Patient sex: M
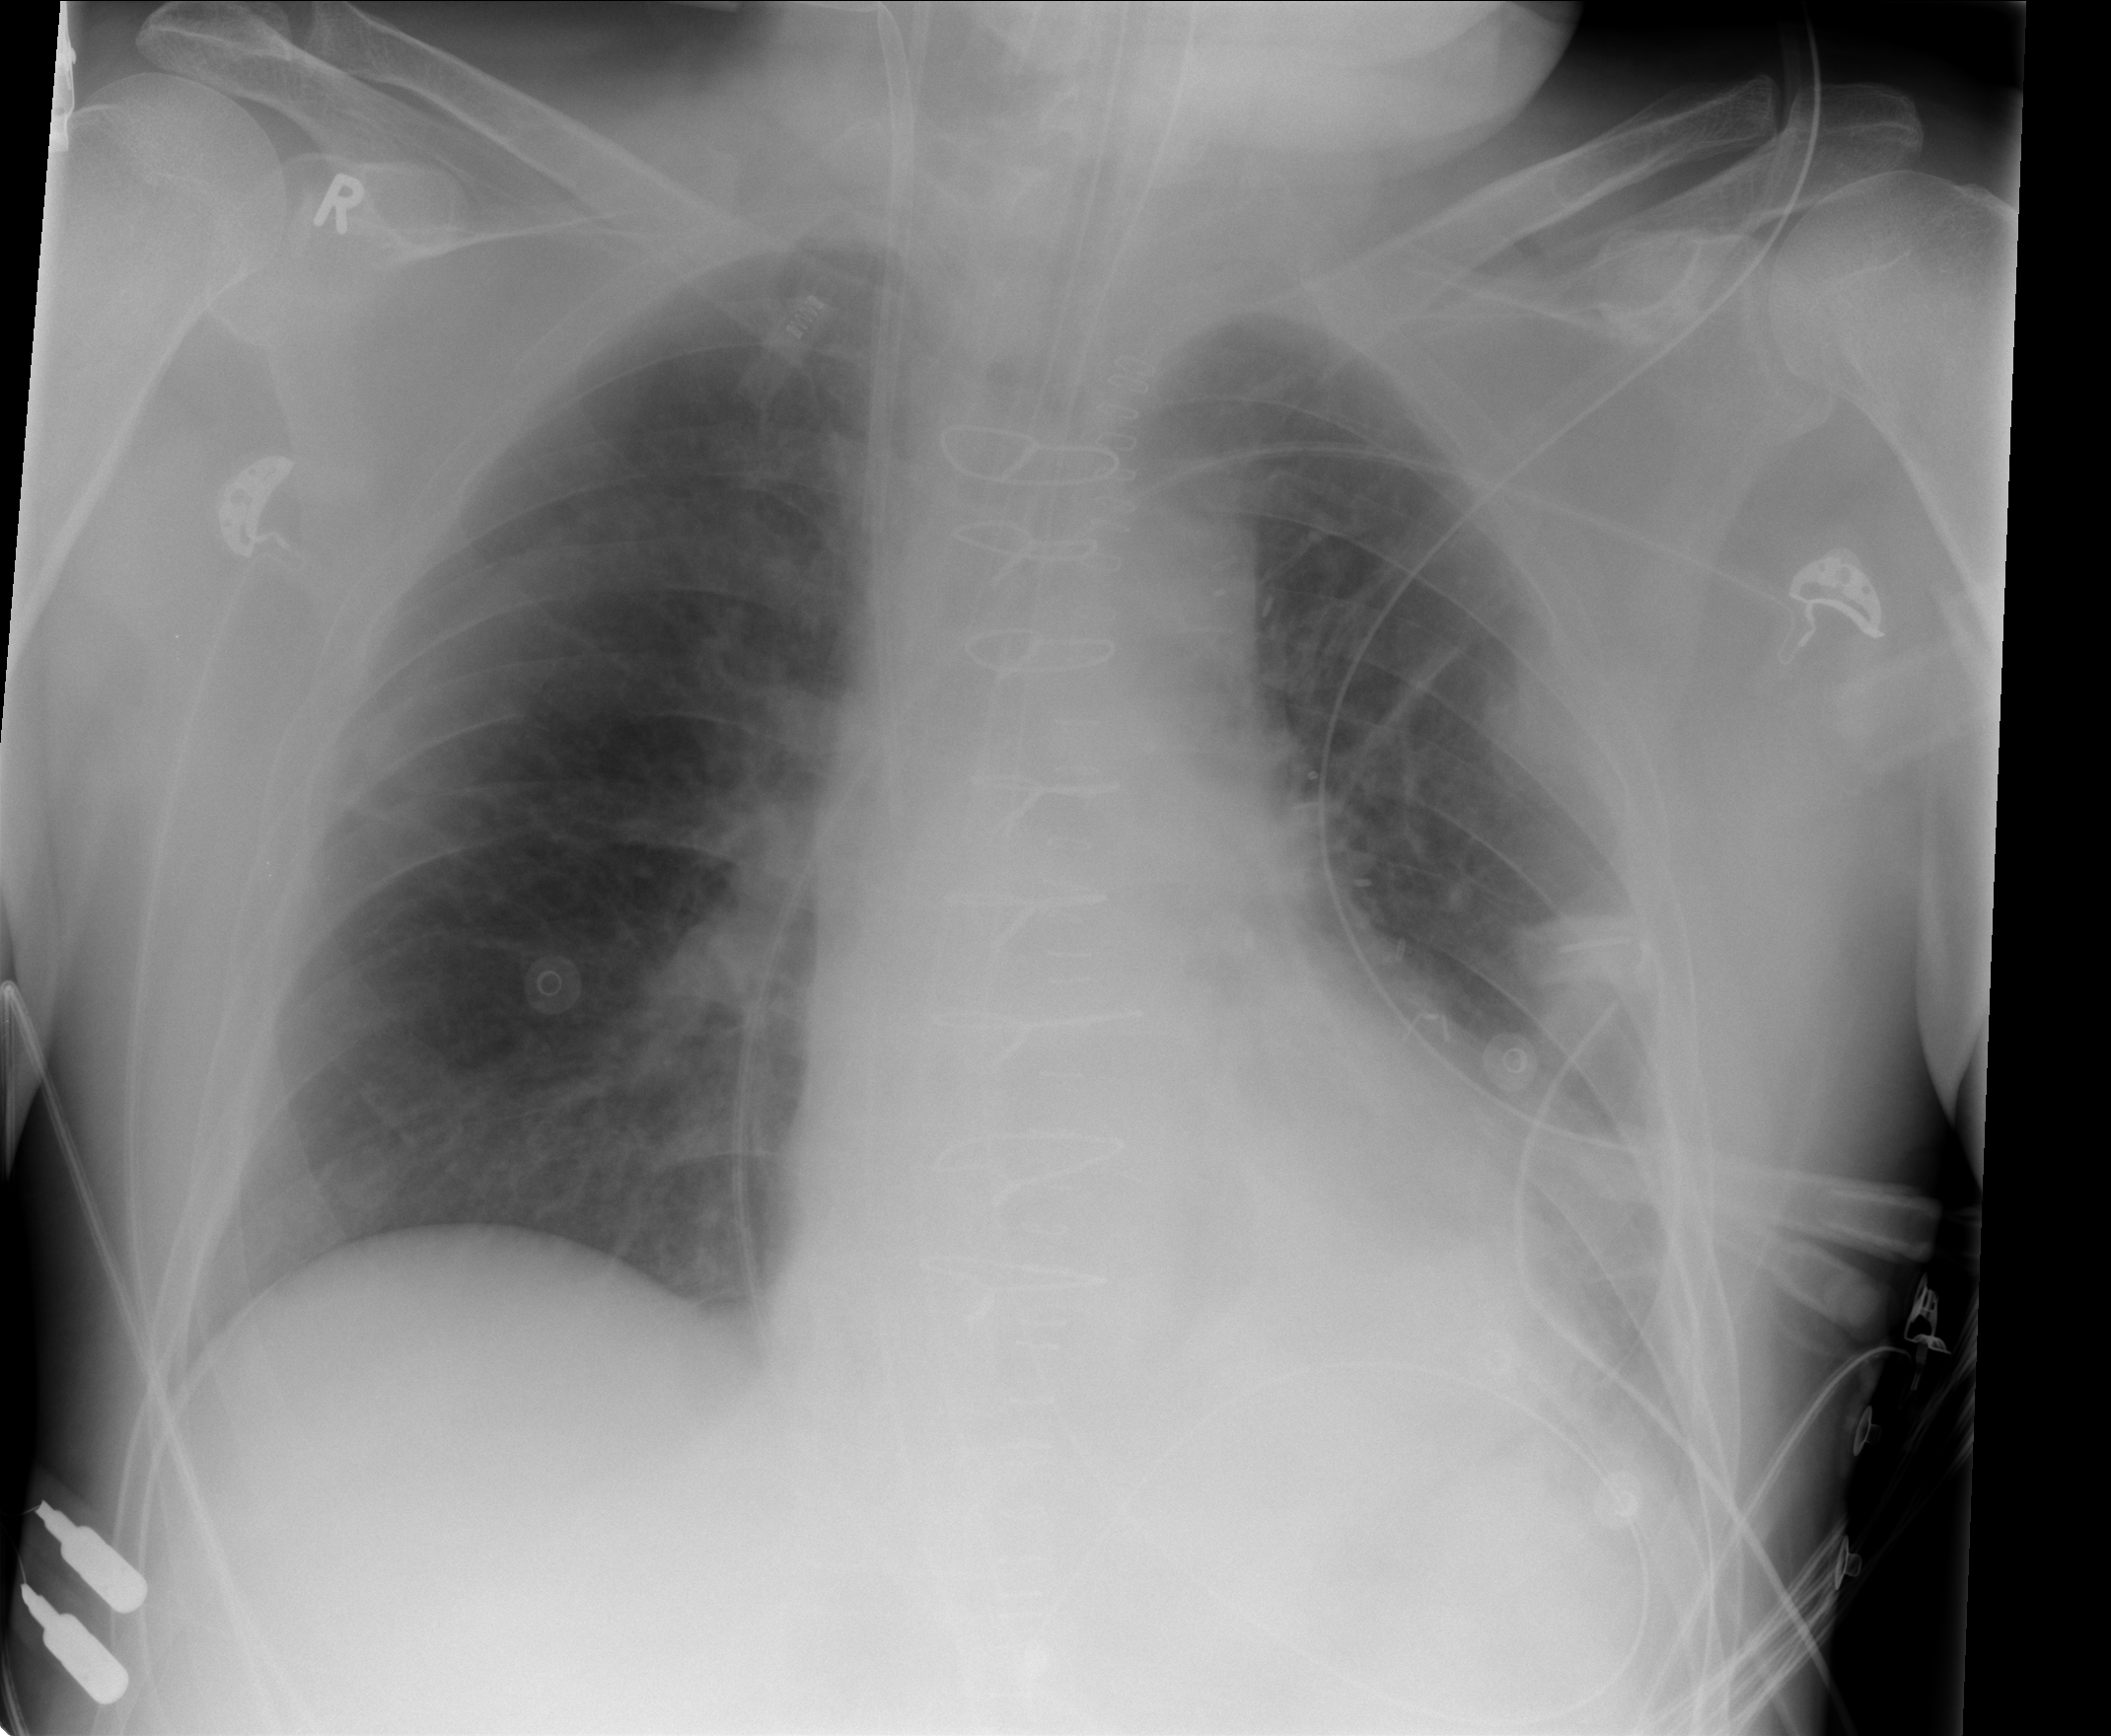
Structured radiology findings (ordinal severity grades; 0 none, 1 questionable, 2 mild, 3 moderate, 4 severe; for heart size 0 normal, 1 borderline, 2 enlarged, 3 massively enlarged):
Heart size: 1
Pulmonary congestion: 0
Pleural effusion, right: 0
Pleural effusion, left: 1
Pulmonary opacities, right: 0
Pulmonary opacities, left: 0
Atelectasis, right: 0
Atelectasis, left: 2